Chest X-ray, PA view. Patient: 37 years old, sex F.
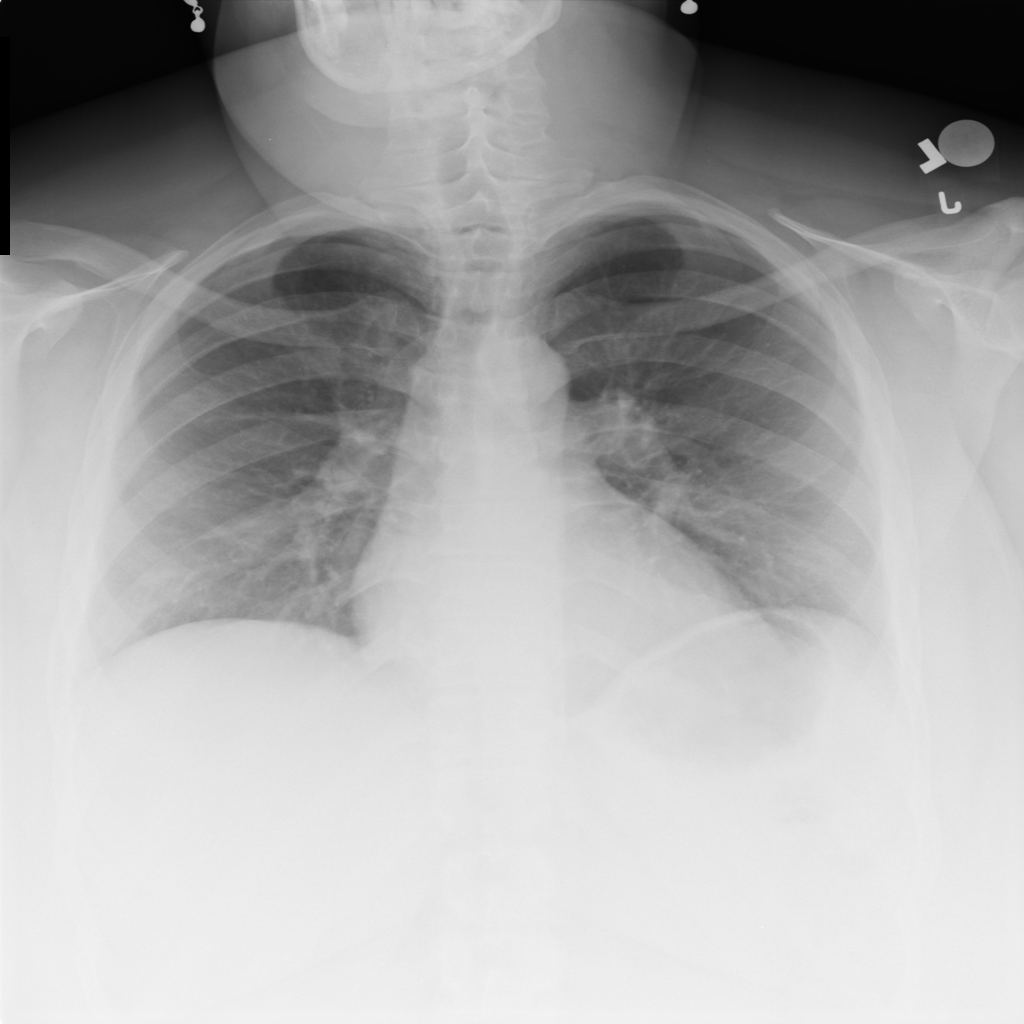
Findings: No Finding